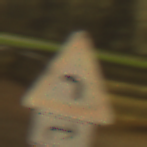
Verkehrszeichen: KurveLinks
Zusatzzeichen unten: RichtungsangabeDurchPfeile5
Umgebung: Outdoor, Urban
Tageszeit: Night
Wetter: Overcast
Licht: Artificial
Jahreszeit: NotSpecified
Kontrast: HighContrast